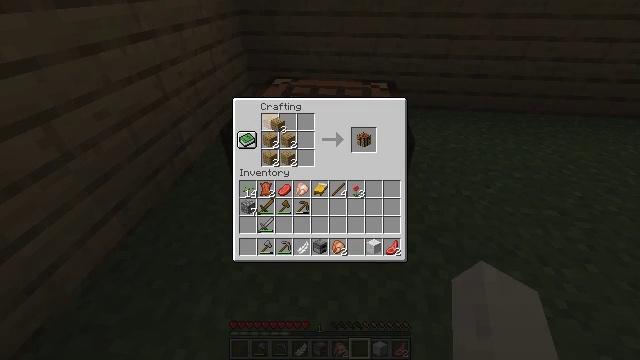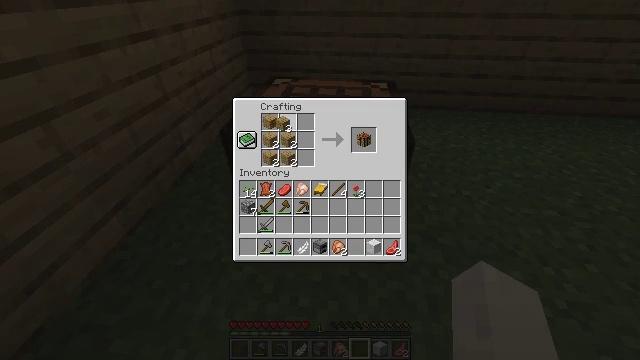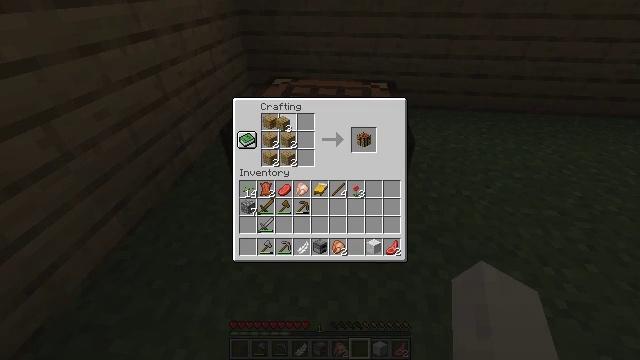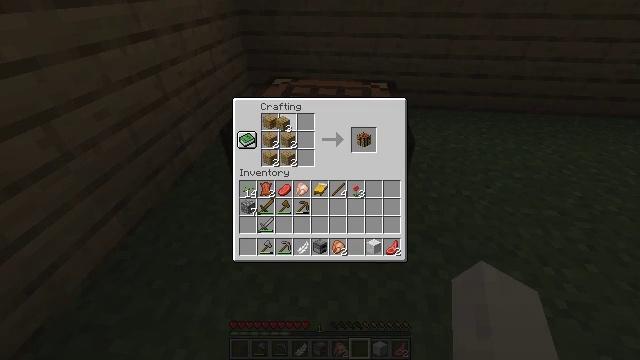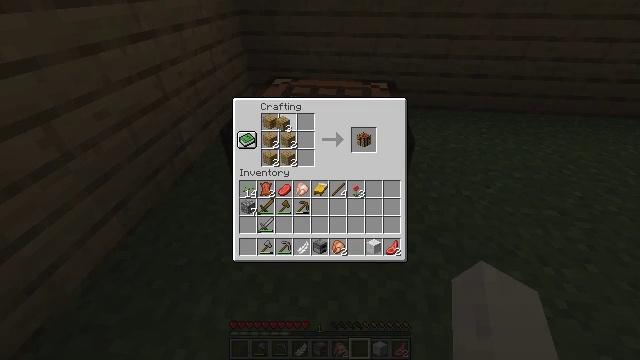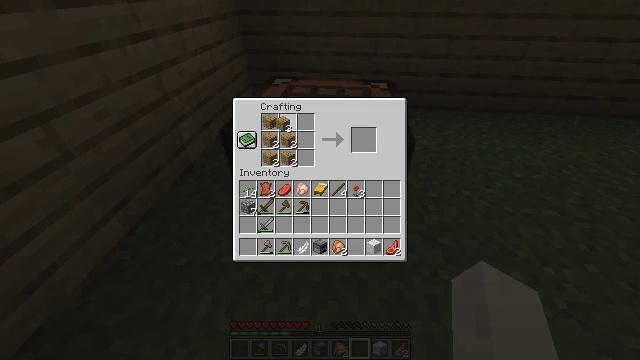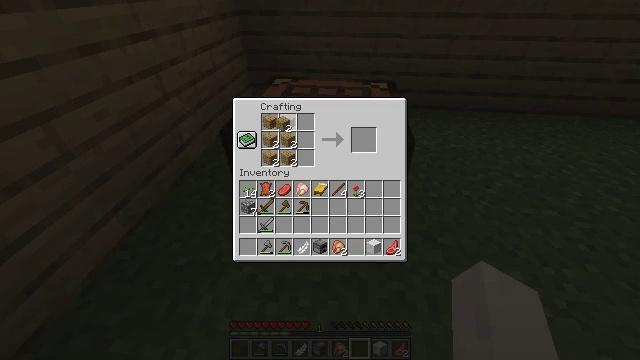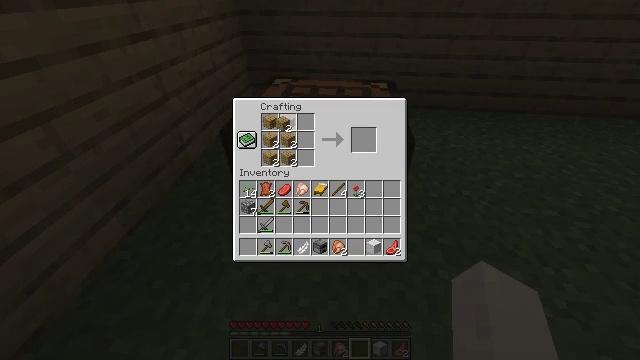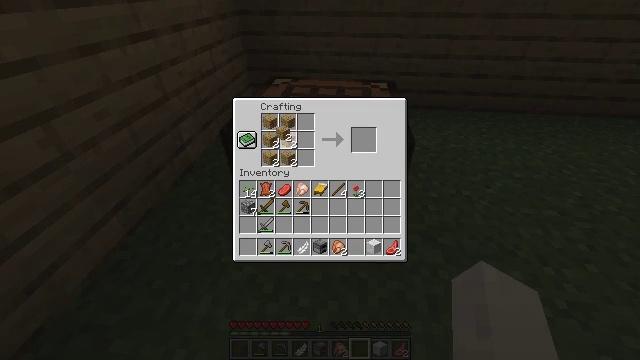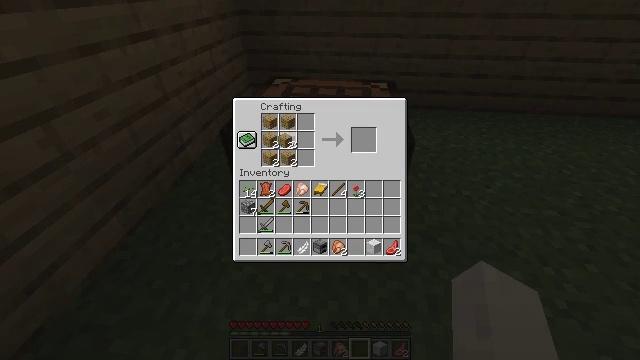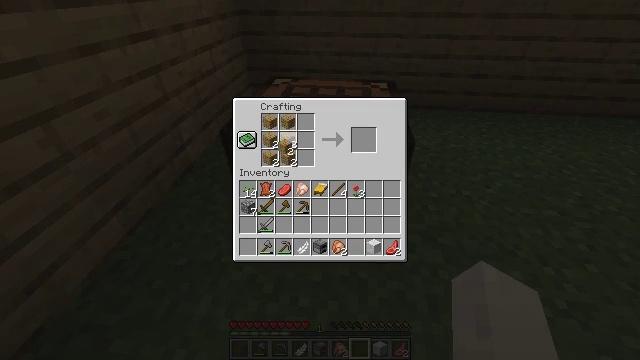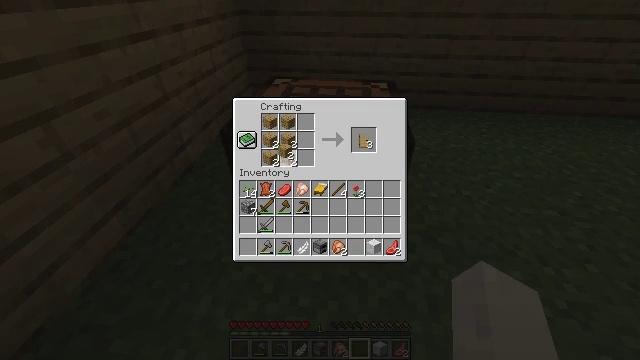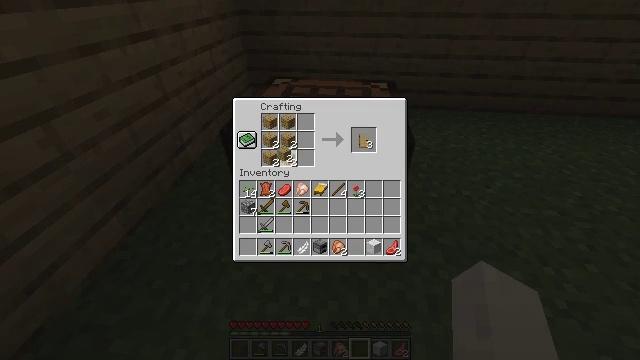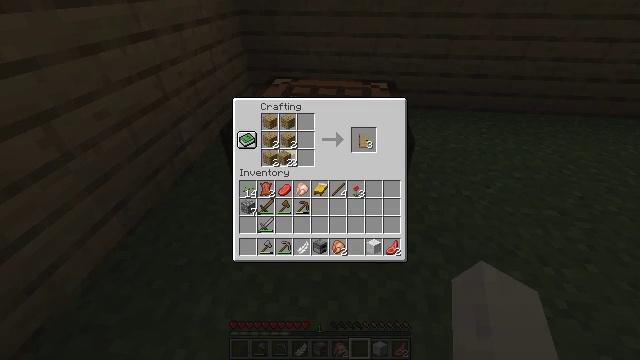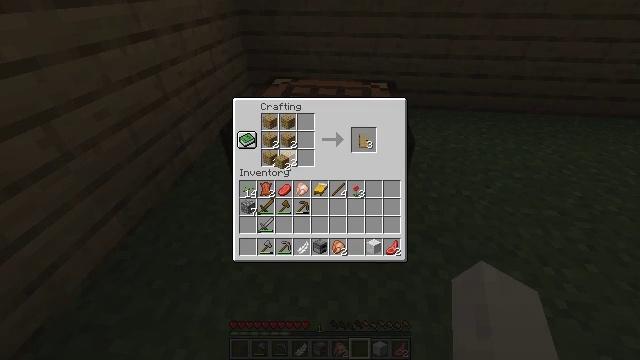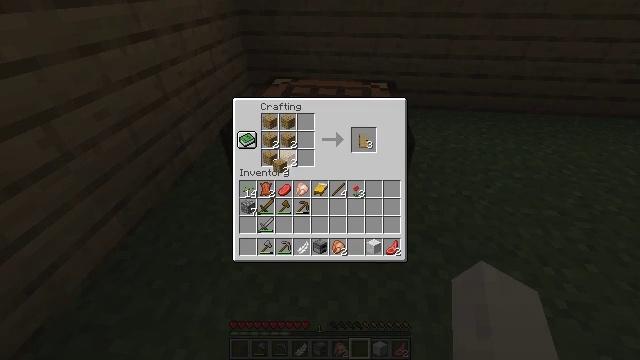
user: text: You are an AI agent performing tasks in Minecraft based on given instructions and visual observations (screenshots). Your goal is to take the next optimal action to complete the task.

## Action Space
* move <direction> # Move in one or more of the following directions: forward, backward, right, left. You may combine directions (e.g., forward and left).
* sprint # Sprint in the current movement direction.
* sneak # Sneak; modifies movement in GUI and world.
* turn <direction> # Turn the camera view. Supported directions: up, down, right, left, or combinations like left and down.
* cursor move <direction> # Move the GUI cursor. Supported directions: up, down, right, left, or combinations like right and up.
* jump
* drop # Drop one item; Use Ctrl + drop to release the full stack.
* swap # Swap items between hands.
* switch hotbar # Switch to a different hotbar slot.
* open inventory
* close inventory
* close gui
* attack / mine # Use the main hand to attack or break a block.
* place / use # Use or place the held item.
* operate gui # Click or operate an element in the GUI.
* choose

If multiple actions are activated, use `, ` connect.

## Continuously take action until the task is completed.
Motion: motion action
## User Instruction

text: Make an oak door using the crafting table.
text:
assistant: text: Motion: no_op
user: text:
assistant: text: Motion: no_op
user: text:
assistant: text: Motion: choose
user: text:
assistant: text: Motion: choose
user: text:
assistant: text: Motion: choose
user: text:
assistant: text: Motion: no_op
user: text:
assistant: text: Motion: no_op
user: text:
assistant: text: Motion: cursor move down
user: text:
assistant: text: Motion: cursor move down
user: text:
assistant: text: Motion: no_op
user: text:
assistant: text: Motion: no_op
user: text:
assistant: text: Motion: no_op
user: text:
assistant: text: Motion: no_op
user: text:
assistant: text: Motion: no_op
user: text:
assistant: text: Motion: no_op
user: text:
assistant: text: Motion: no_op
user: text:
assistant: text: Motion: cursor move left and down
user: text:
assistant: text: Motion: cursor move left and down
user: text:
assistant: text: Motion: cursor move left and down
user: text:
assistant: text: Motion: cursor move down
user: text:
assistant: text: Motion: no_op
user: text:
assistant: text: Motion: no_op
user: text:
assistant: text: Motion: no_op
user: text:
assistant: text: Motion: no_op
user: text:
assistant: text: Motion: no_op
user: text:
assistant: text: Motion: no_op
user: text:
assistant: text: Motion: cursor move left and down
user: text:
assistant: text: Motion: no_op
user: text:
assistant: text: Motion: no_op
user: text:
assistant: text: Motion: no_op